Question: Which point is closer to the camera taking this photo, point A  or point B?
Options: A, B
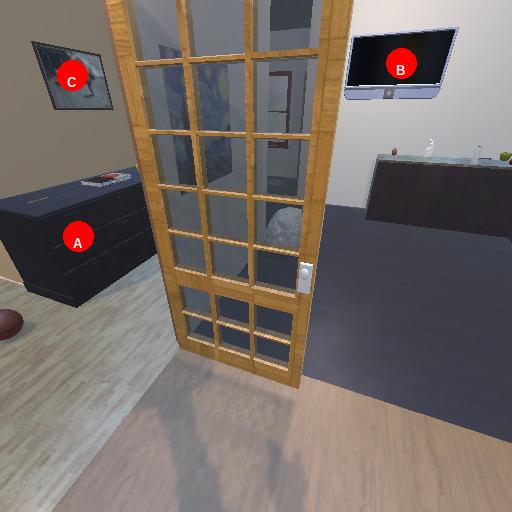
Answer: A